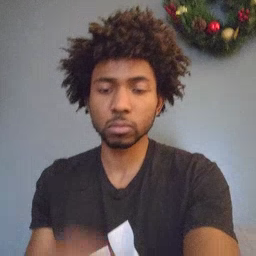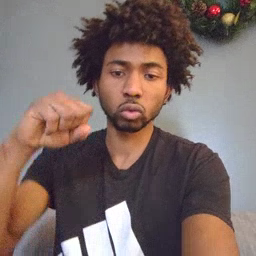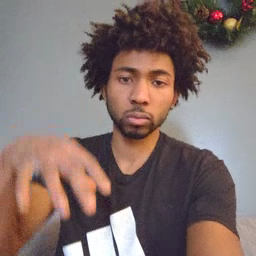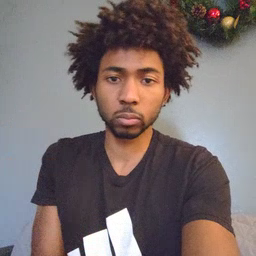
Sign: drop